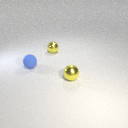
small yellow metal sphere to the right of small blue rubber sphere